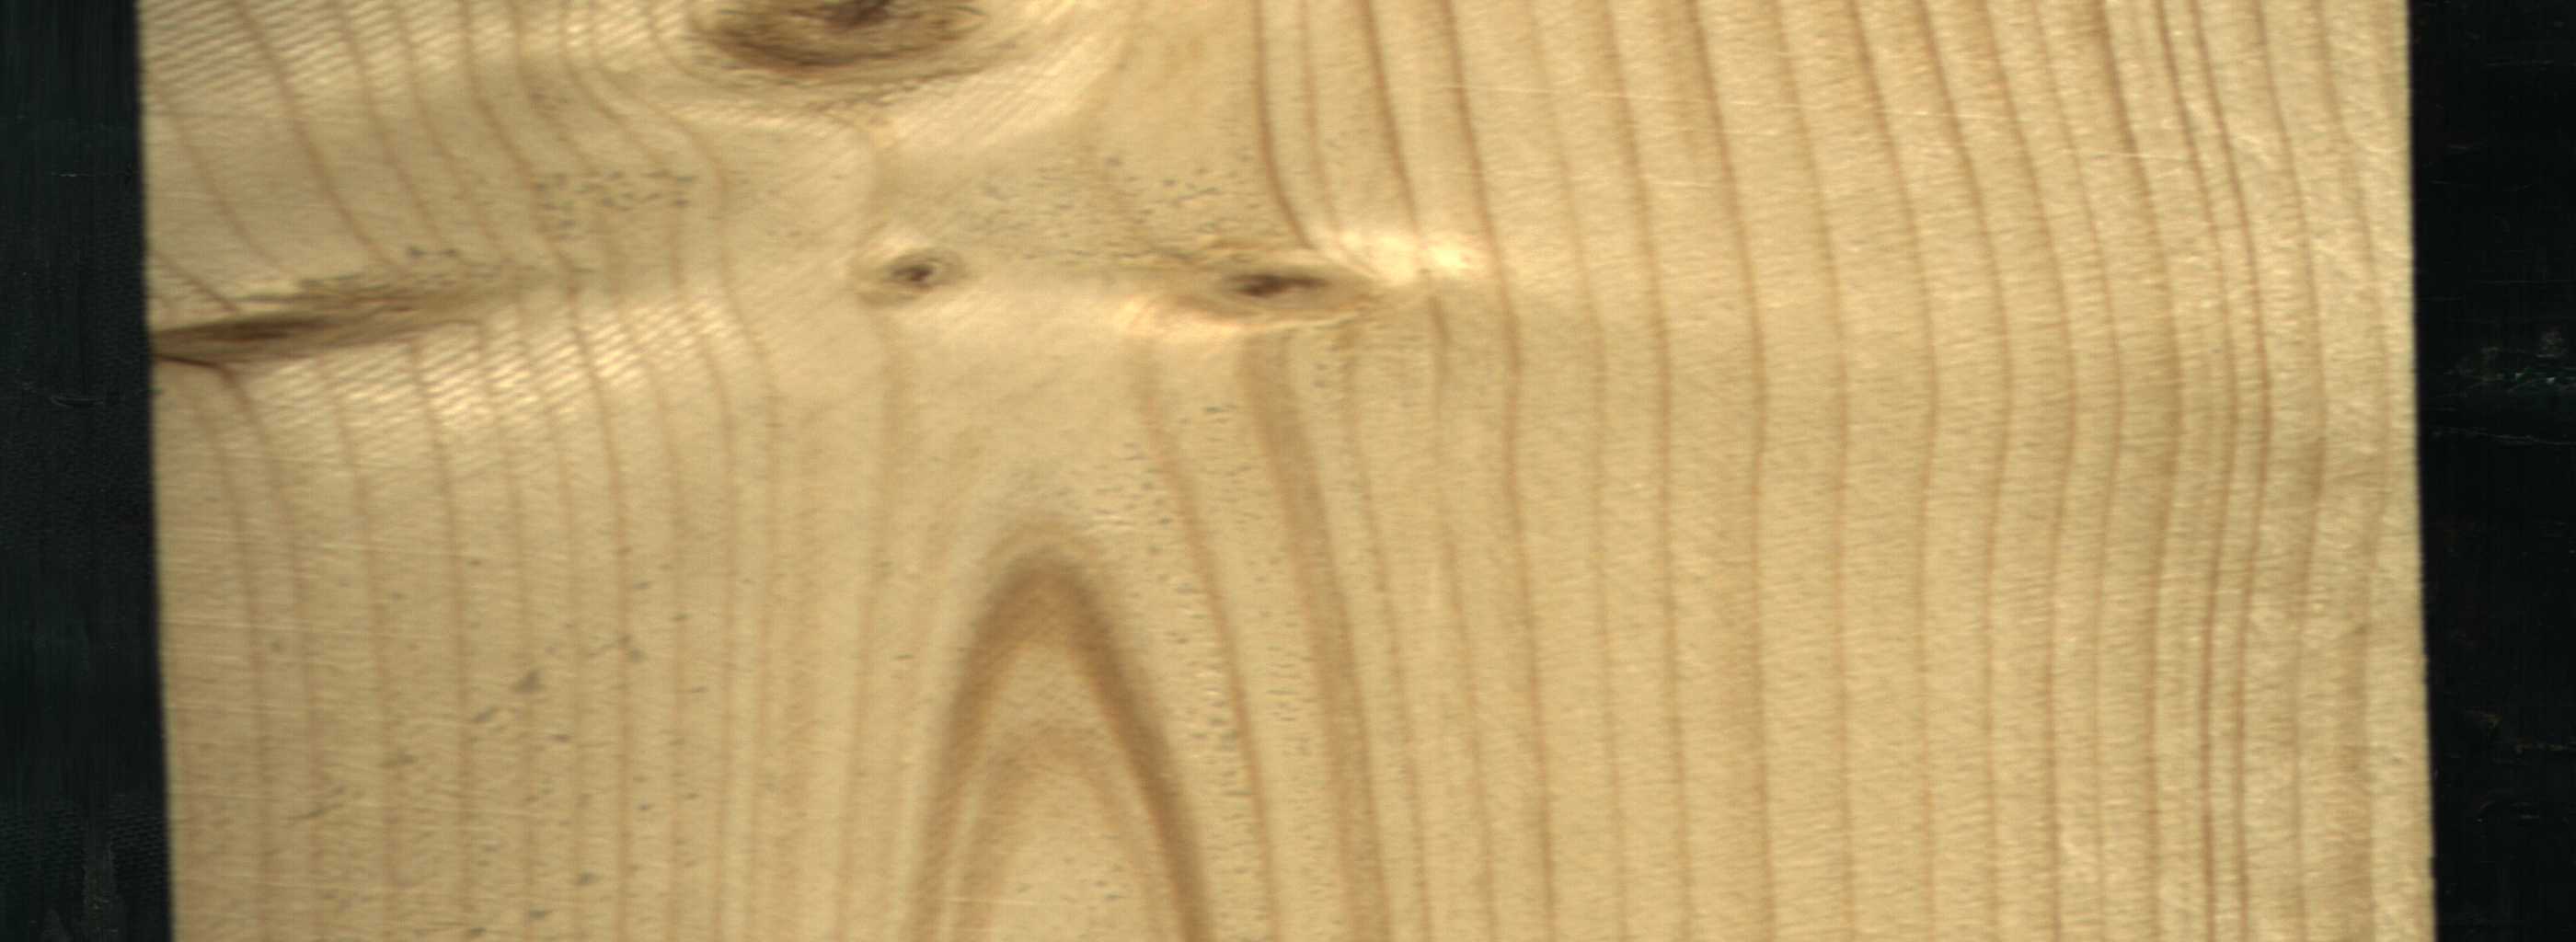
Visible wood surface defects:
Live_Knot
Live_Knot
Live_Knot
Live_Knot